Question: I'm trying to print russian text on printer, but it's not supported, so i decided to print image with text. Here's how i create image with text:
'''
public Bitmap textAsBitmap(String text, float textSize, int textColor) {
Paint paint = new Paint();
paint.setTextSize(textSize);
paint.setColor(textColor);
paint.setAntiAlias(true);
paint.setTypeface(Typeface.SANS_SERIF);
paint.setTextAlign(Paint.Align.LEFT);
//int width = (int) (paint.measureText(text) + 0.5f); // round
int width = 200; // round
float baseline = (int) (-paint.ascent() + 0.5f); // ascent() is negative
//int height = (int) (baseline + paint.descent() + 0.5f);
int height=60;
Log.e("height",height+"");
Log.e("width",width+"");
Bitmap image = Bitmap.createBitmap(width, 2*height, Bitmap.Config.ARGB_8888);
Canvas canvas = new Canvas(image);
canvas.drawColor(Color.WHITE);
canvas.drawText(text, 0, baseline, paint);
baseline+=20;
canvas.drawText(text, 0,baseline , paint);
return image;
}
'''
It works fine. But the problem is this chinese printer is printing only 1bit bitmap.So i need a method to convert this image to 1bit bitmap.
I tried <URL> solution
but i got:

but this image is bad(
I answered myself, see below
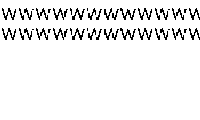
Answer: It's a miracle guys, i got it working. After crating bitma[ i converted it to 32bpp then set each to pixel to Black or White depending on the last bit
'''
Paint paint = new Paint();
paint.setTextSize(textSize);
paint.setColor(textColor);
paint.setTextAlign(Paint.Align.LEFT);
paint.setTypeface(Typeface.MONOSPACE);
int width = (int) (paint.measureText(text) + 0.5f); // round
float baseline = (int) (-paint.ascent() + 0.5f); // ascent() is negative
int height = (int) (baseline + paint.descent() + 0.5f);
Bitmap image = Bitmap.createBitmap(width, height, Bitmap.Config.ARGB_8888);
Canvas canvas = new Canvas(image);
canvas.drawColor(Color.WHITE);
canvas.drawText(text, 0, baseline, paint);
Bitmap bmpMonochrome = Bitmap.createBitmap(width, height, Bitmap.Config.ARGB_8888);
Canvas canvas1 = new Canvas(bmpMonochrome);
ColorMatrix ma = new ColorMatrix();
ma.setSaturation(0);
Paint paint1 = new Paint();
paint.setColorFilter(new ColorMatrixColorFilter(ma));
canvas1.drawBitmap(image, 0, 0, paint1);
int width2 = bmpMonochrome.getWidth();
int height2 = bmpMonochrome.getHeight();
int[] pixels = new int[width2 * height2];
bmpMonochrome.getPixels(pixels, 0, width2, 0, 0, width2, height2);
// Iterate over height
for (int y = 0; y < height2; y++) {
int offset = y * height2;
// Iterate over width
for (int x = 0; x < width2; x++) {
int pixel = bmpMonochrome.getPixel(x, y);
int lowestBit = pixel & 0xff;
if(lowestBit<128)
bmpMonochrome.setPixel(x,y,Color.BLACK);
else
bmpMonochrome.setPixel(x,y,Color.WHITE);
}
}
'''
thanks to <URL>